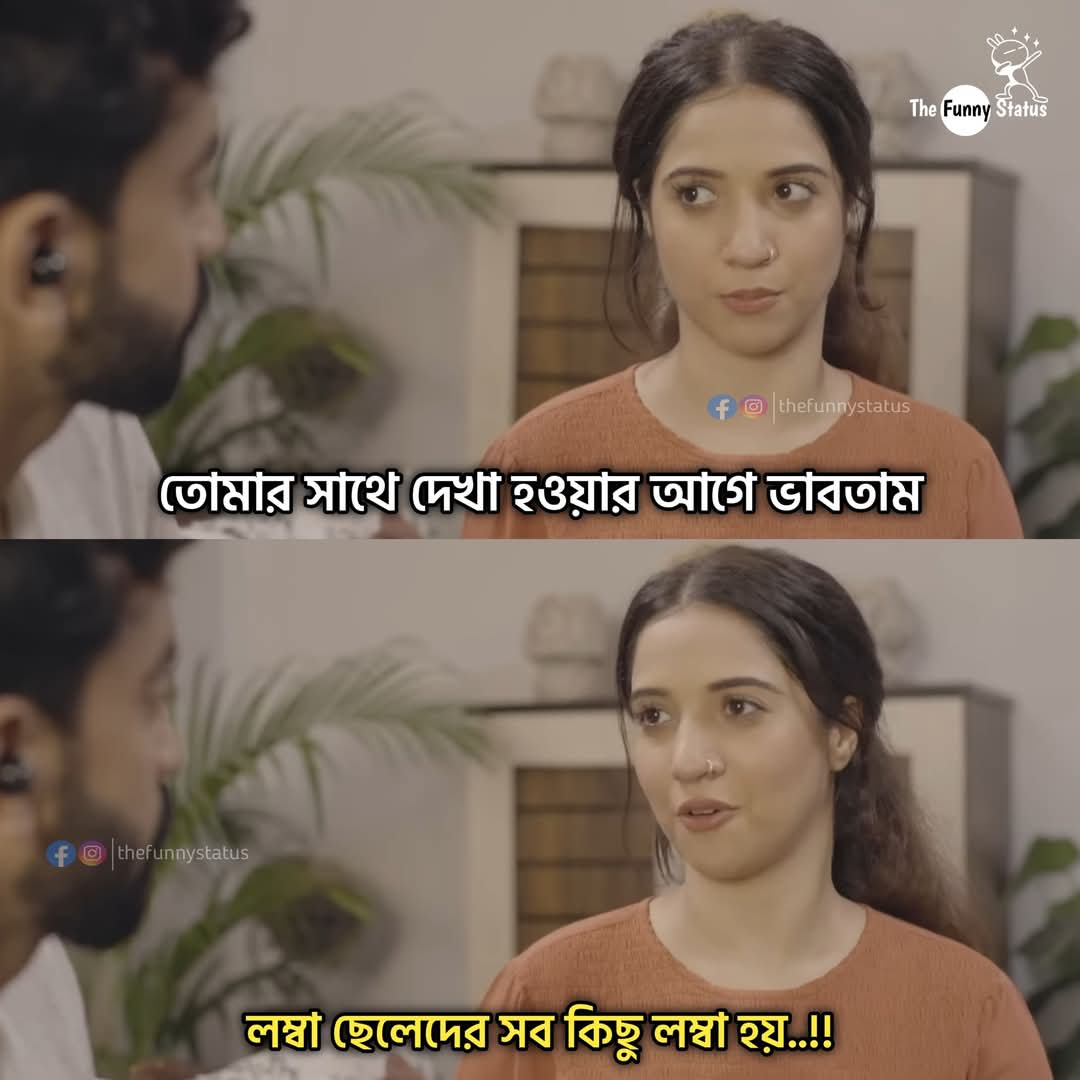
Text: তোমার সাথে দেখা হওয়ার আগে ভাবতাম
লম্বা ছেলেদের সব কিছু লম্বা হয়..!!
Label: Non Hate